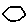
Label: hexagon